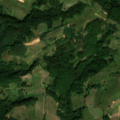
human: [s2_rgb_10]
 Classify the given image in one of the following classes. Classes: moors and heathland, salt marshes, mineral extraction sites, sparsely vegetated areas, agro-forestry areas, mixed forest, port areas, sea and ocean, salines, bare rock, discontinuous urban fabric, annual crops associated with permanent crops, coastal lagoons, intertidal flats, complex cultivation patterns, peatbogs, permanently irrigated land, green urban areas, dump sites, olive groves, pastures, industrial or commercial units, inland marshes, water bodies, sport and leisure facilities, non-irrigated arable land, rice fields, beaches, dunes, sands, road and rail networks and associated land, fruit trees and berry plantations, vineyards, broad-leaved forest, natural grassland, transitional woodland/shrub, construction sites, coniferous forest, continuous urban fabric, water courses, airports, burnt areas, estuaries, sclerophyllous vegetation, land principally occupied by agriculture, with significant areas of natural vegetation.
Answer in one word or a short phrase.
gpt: pastures, complex cultivation patterns, land principally occupied by agriculture, with significant areas of natural vegetation, broad-leaved forest, transitional woodland/shrub